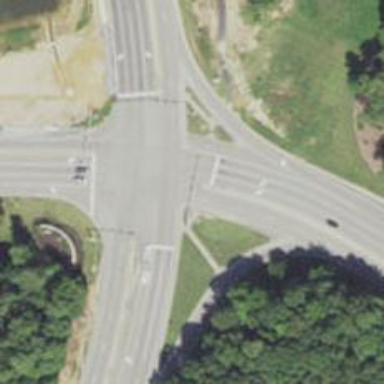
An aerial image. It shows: Uncontrolled road crossing.